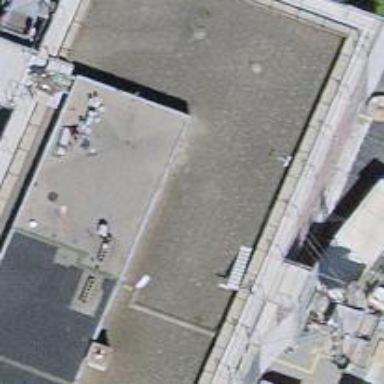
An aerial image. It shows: Residential building with flat roof.